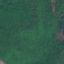
Land use / land cover class: Forest